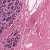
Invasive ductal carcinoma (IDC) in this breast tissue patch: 0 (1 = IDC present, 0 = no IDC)